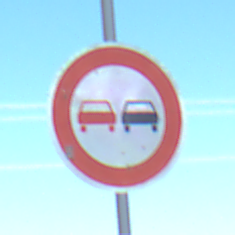
Verkehrszeichen: Ueberholverbot
Umgebung: Outdoor, Special
Tageszeit: MorningAfternoon
Wetter: Clear
Licht: Natural
Jahreszeit: NotSpecified
Kontrast: HighContrast